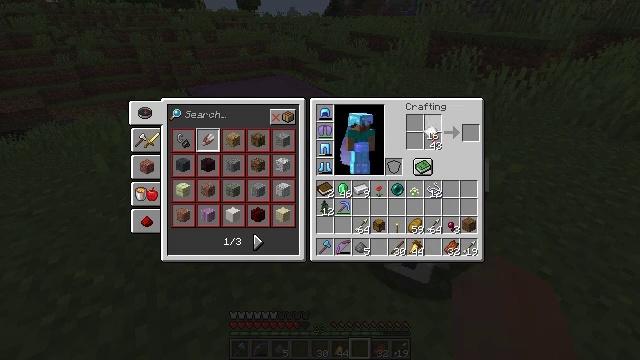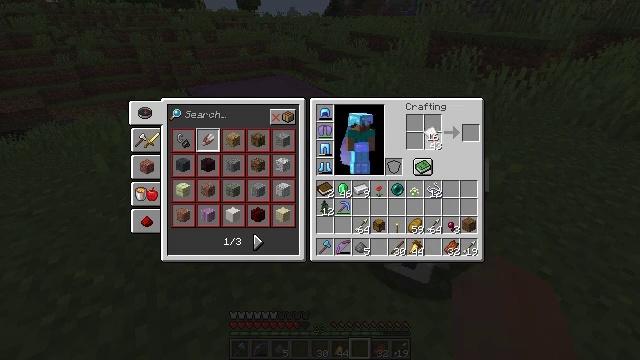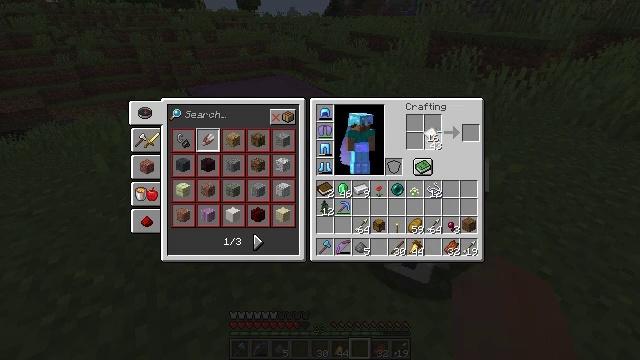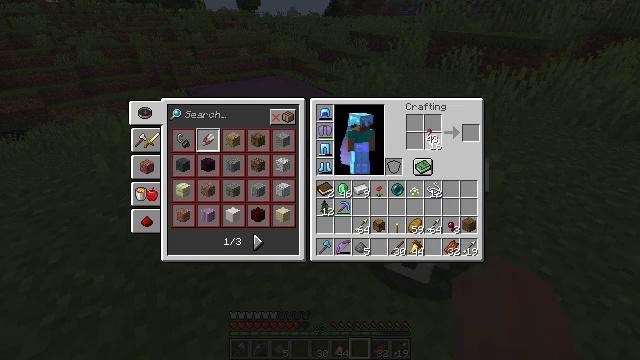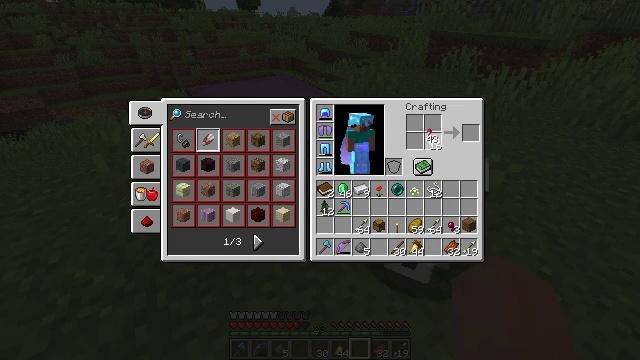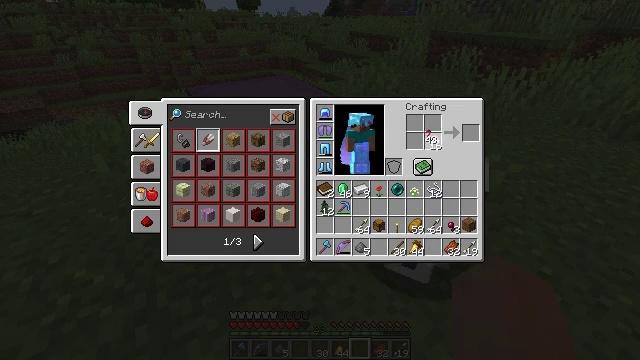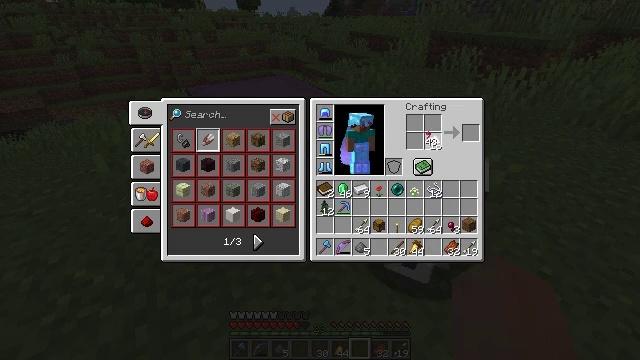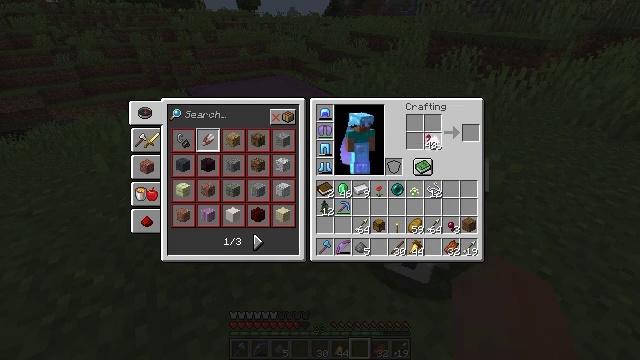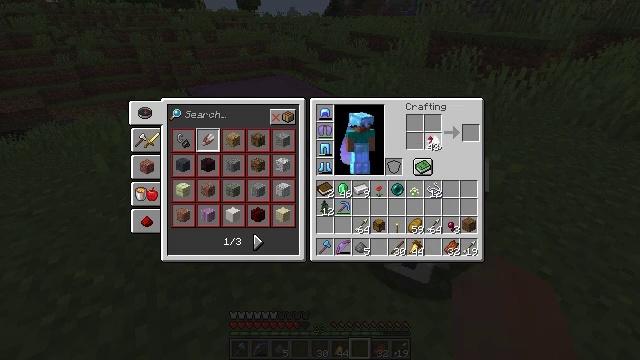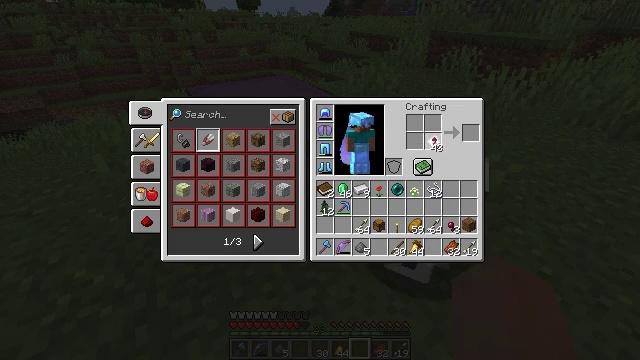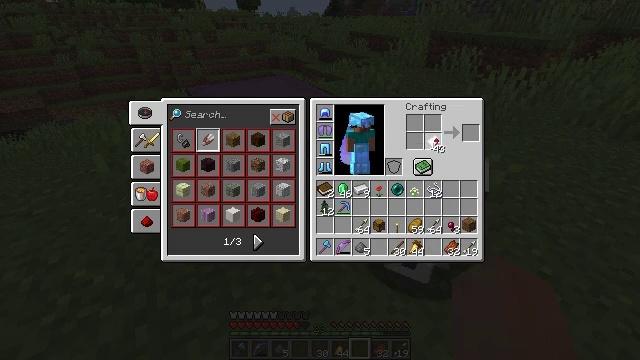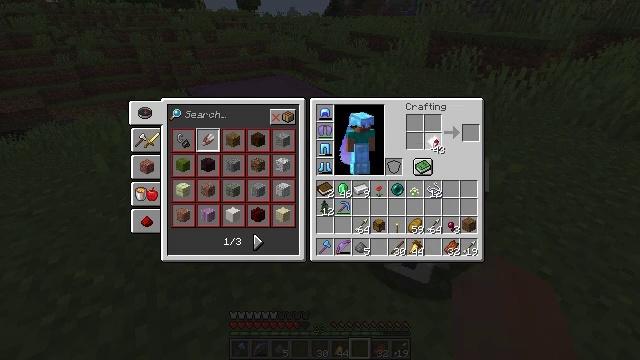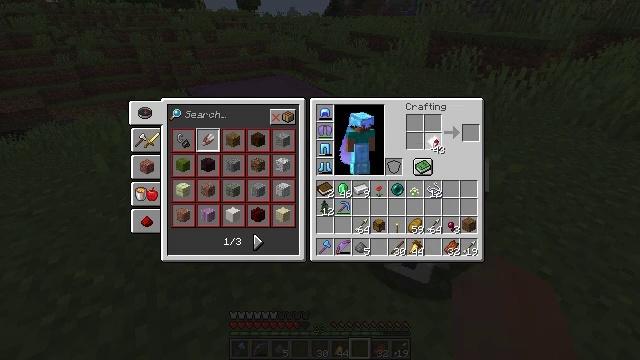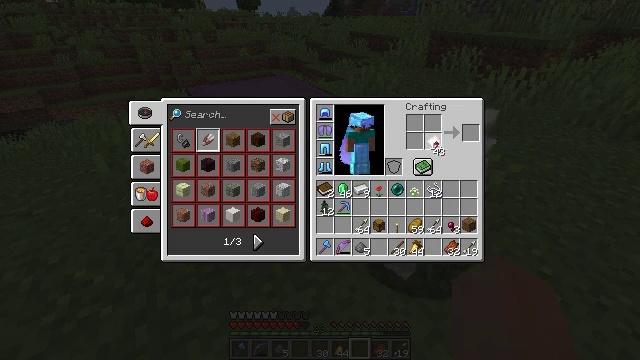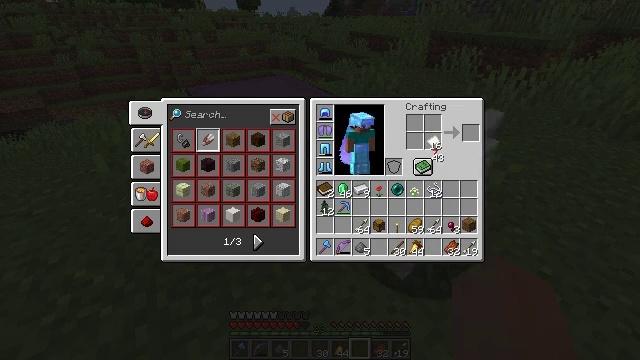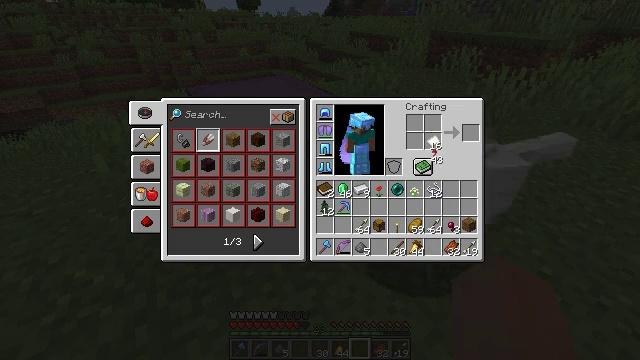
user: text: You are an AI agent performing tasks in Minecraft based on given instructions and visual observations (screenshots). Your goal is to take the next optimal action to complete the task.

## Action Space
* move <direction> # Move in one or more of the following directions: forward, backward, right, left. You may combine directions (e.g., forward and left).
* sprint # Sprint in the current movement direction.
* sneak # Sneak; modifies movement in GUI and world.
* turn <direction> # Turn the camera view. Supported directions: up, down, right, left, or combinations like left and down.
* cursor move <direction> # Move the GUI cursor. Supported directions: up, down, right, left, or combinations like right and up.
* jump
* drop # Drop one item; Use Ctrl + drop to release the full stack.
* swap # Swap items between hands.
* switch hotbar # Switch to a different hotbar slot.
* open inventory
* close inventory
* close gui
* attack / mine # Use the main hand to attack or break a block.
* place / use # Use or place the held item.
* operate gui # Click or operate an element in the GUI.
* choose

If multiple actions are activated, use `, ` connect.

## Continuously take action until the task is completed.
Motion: motion action
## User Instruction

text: Make a firework rocket with paper and gunpowder.
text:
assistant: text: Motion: operate gui
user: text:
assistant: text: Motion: operate gui
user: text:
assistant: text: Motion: no_op
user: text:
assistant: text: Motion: no_op
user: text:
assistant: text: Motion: no_op
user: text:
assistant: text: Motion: no_op
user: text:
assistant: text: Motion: no_op
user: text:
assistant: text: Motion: no_op
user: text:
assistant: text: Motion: no_op
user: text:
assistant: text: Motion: no_op
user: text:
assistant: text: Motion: operate gui
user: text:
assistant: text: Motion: operate gui
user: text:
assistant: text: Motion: operate gui
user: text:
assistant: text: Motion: no_op
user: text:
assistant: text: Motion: no_op
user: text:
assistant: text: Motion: no_op
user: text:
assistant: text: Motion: no_op
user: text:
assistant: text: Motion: no_op
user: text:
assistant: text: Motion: no_op
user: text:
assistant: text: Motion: no_op
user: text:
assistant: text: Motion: no_op
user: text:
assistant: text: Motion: no_op
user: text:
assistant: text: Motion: cursor move down
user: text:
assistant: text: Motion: cursor move down
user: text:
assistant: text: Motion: no_op
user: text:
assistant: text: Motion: no_op
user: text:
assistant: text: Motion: no_op
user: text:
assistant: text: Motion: operate gui
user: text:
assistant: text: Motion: operate gui
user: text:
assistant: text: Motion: operate gui